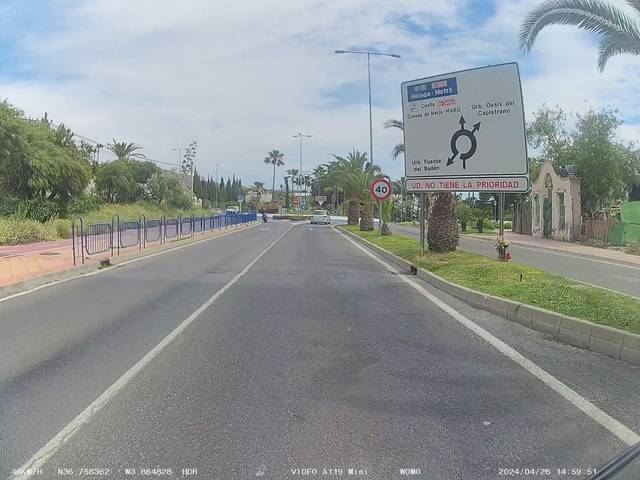
Region: Spain
Coordinates: 36.758, -3.865